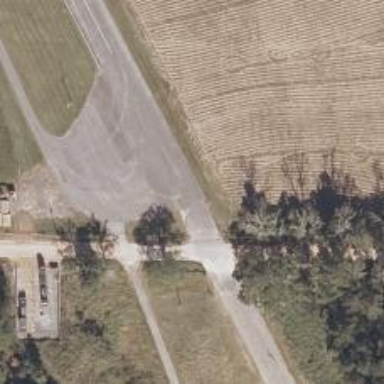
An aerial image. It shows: Raceway road.